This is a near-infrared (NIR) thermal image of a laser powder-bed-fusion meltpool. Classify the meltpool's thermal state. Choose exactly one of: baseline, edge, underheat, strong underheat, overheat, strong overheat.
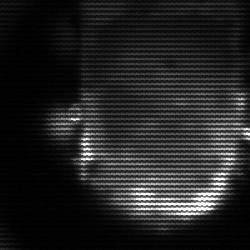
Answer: baseline